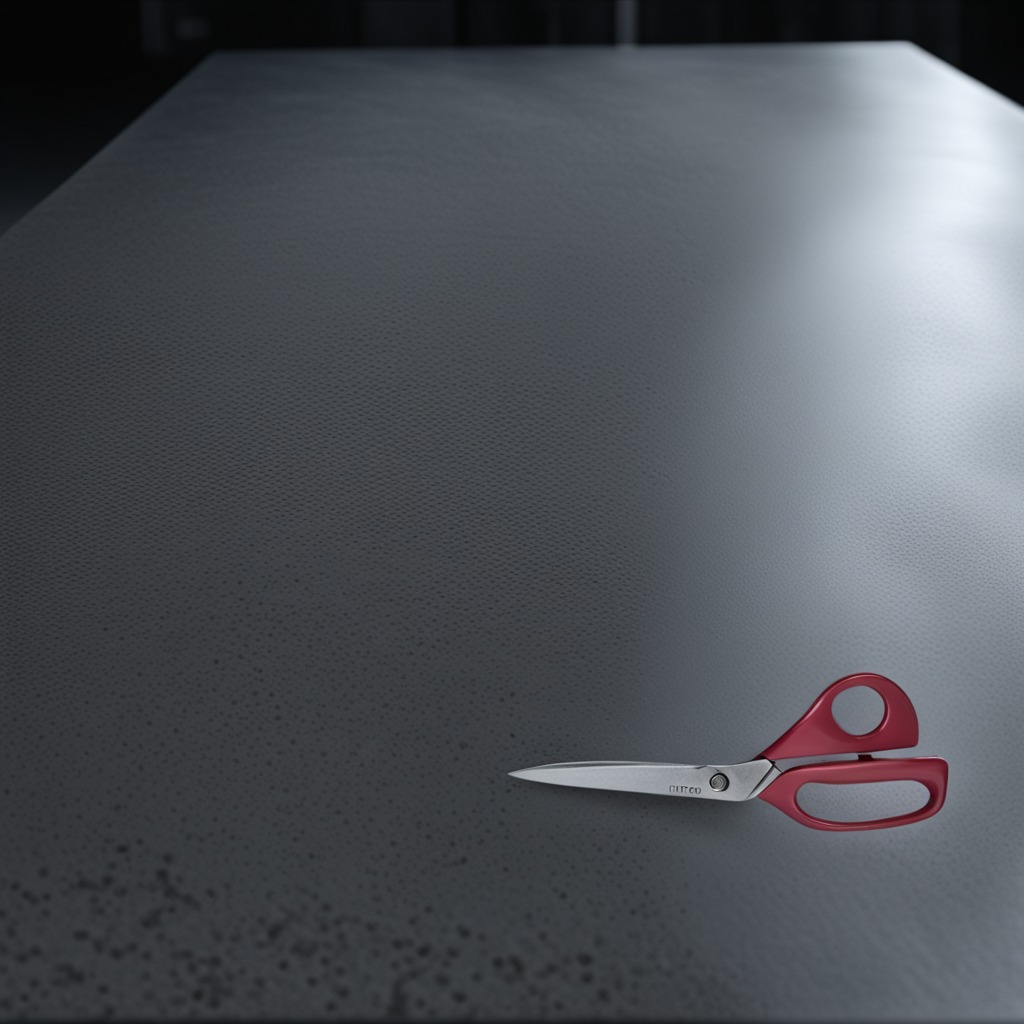
A scissor lying on the clean granite table inside a workshop at night dim ambient light soft shadows worn but